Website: bh-photo
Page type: store-pickup
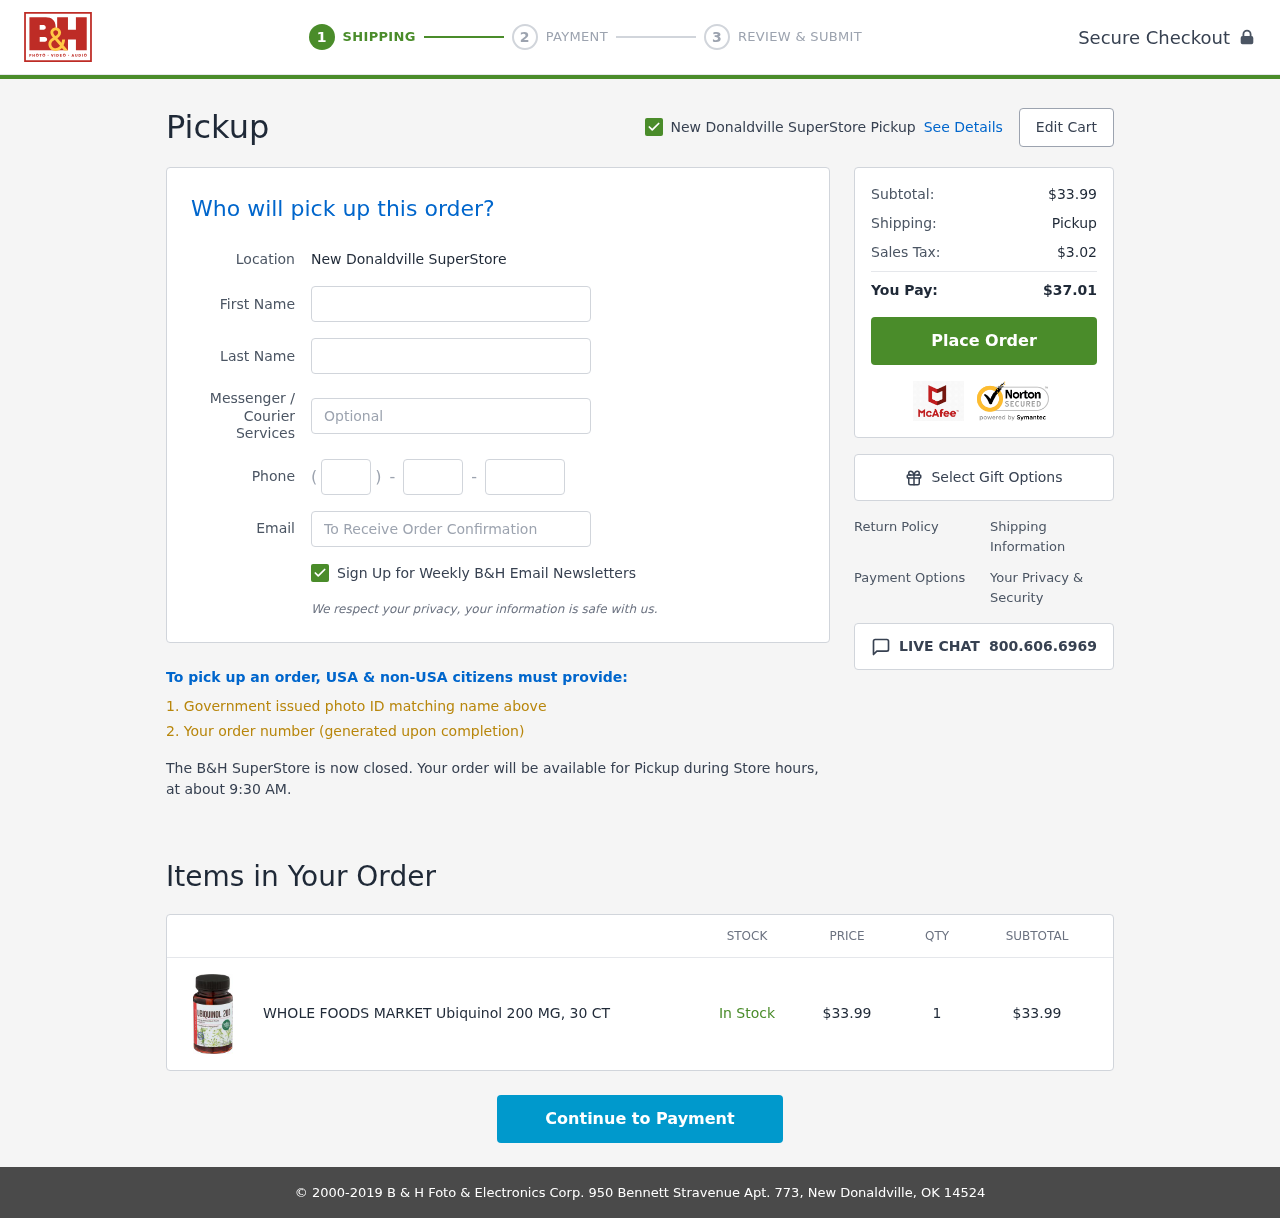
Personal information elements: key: PII_EMAIL
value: jody_love@gmail.com
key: PII_FIRSTNAME
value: Jody
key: PII_LASTNAME
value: Love
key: PII_LOCATION1_CITY
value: New Donaldville SuperStore Pickup
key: PII_LOCATION1_CITY
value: New Donaldville SuperStore
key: PII_PHONE_AREA
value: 967
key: PII_PHONE_PREFIX
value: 686
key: PII_PHONE_SUFFIX
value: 9230
Product elements: key: PRODUCT1_NAME
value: WHOLE FOODS MARKET Ubiquinol 200 MG, 30 CT
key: PRODUCT1_PRICE
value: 33.99
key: PRODUCT1_QUANTITY
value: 1
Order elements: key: ORDER_SUBTOTAL
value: $33.99
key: ORDER_TAX
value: $3.02
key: ORDER_TOTAL
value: $37.01